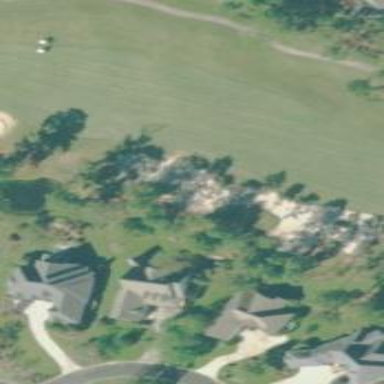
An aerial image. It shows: Sand bunker on golf course.